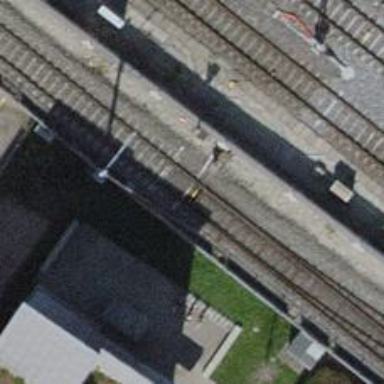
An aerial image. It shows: Light rail railway system with one track. The railway is electrified using contact line.